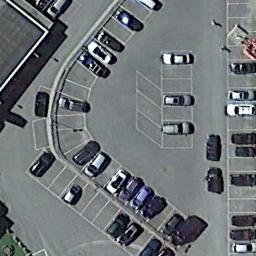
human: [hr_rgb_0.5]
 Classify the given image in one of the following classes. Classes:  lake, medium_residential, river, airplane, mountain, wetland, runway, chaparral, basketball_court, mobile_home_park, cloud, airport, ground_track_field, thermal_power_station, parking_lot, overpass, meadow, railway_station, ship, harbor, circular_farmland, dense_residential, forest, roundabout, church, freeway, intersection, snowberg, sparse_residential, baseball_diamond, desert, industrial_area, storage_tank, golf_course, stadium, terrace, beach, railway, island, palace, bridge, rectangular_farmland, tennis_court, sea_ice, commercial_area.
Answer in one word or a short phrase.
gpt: parking_lot